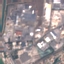
Label: Industrial